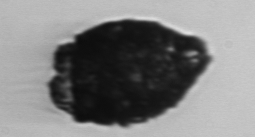
Label: Stenosemella_pacifica